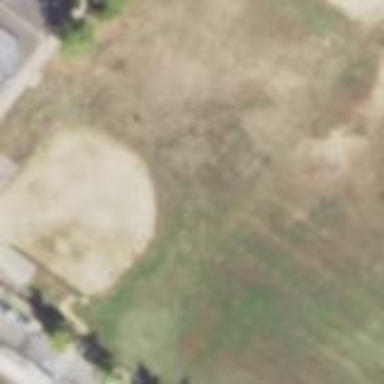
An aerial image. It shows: Baseball pitch for leisure and sports activities.